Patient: sex F, age 58
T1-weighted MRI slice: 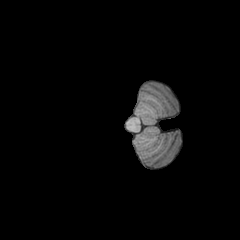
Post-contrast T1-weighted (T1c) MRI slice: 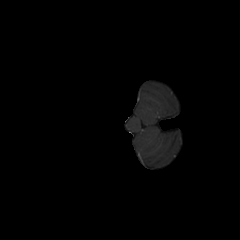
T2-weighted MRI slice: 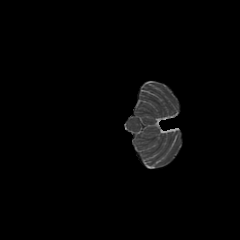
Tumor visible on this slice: no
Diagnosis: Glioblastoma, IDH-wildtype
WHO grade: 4